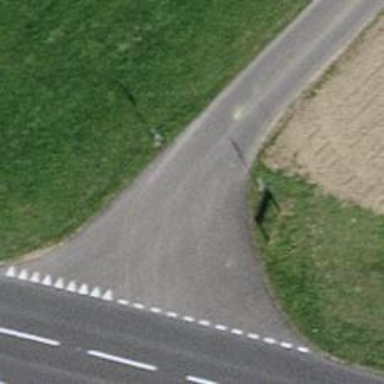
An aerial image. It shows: Unclassified road with asphalt surface.